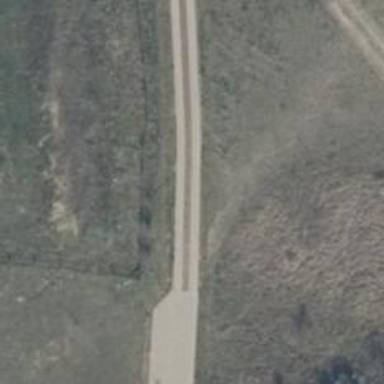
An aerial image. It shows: Track with grade 2 surface made of concrete lanes. Suitable for agricultural vehicles.